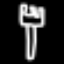
Label: fork